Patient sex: M
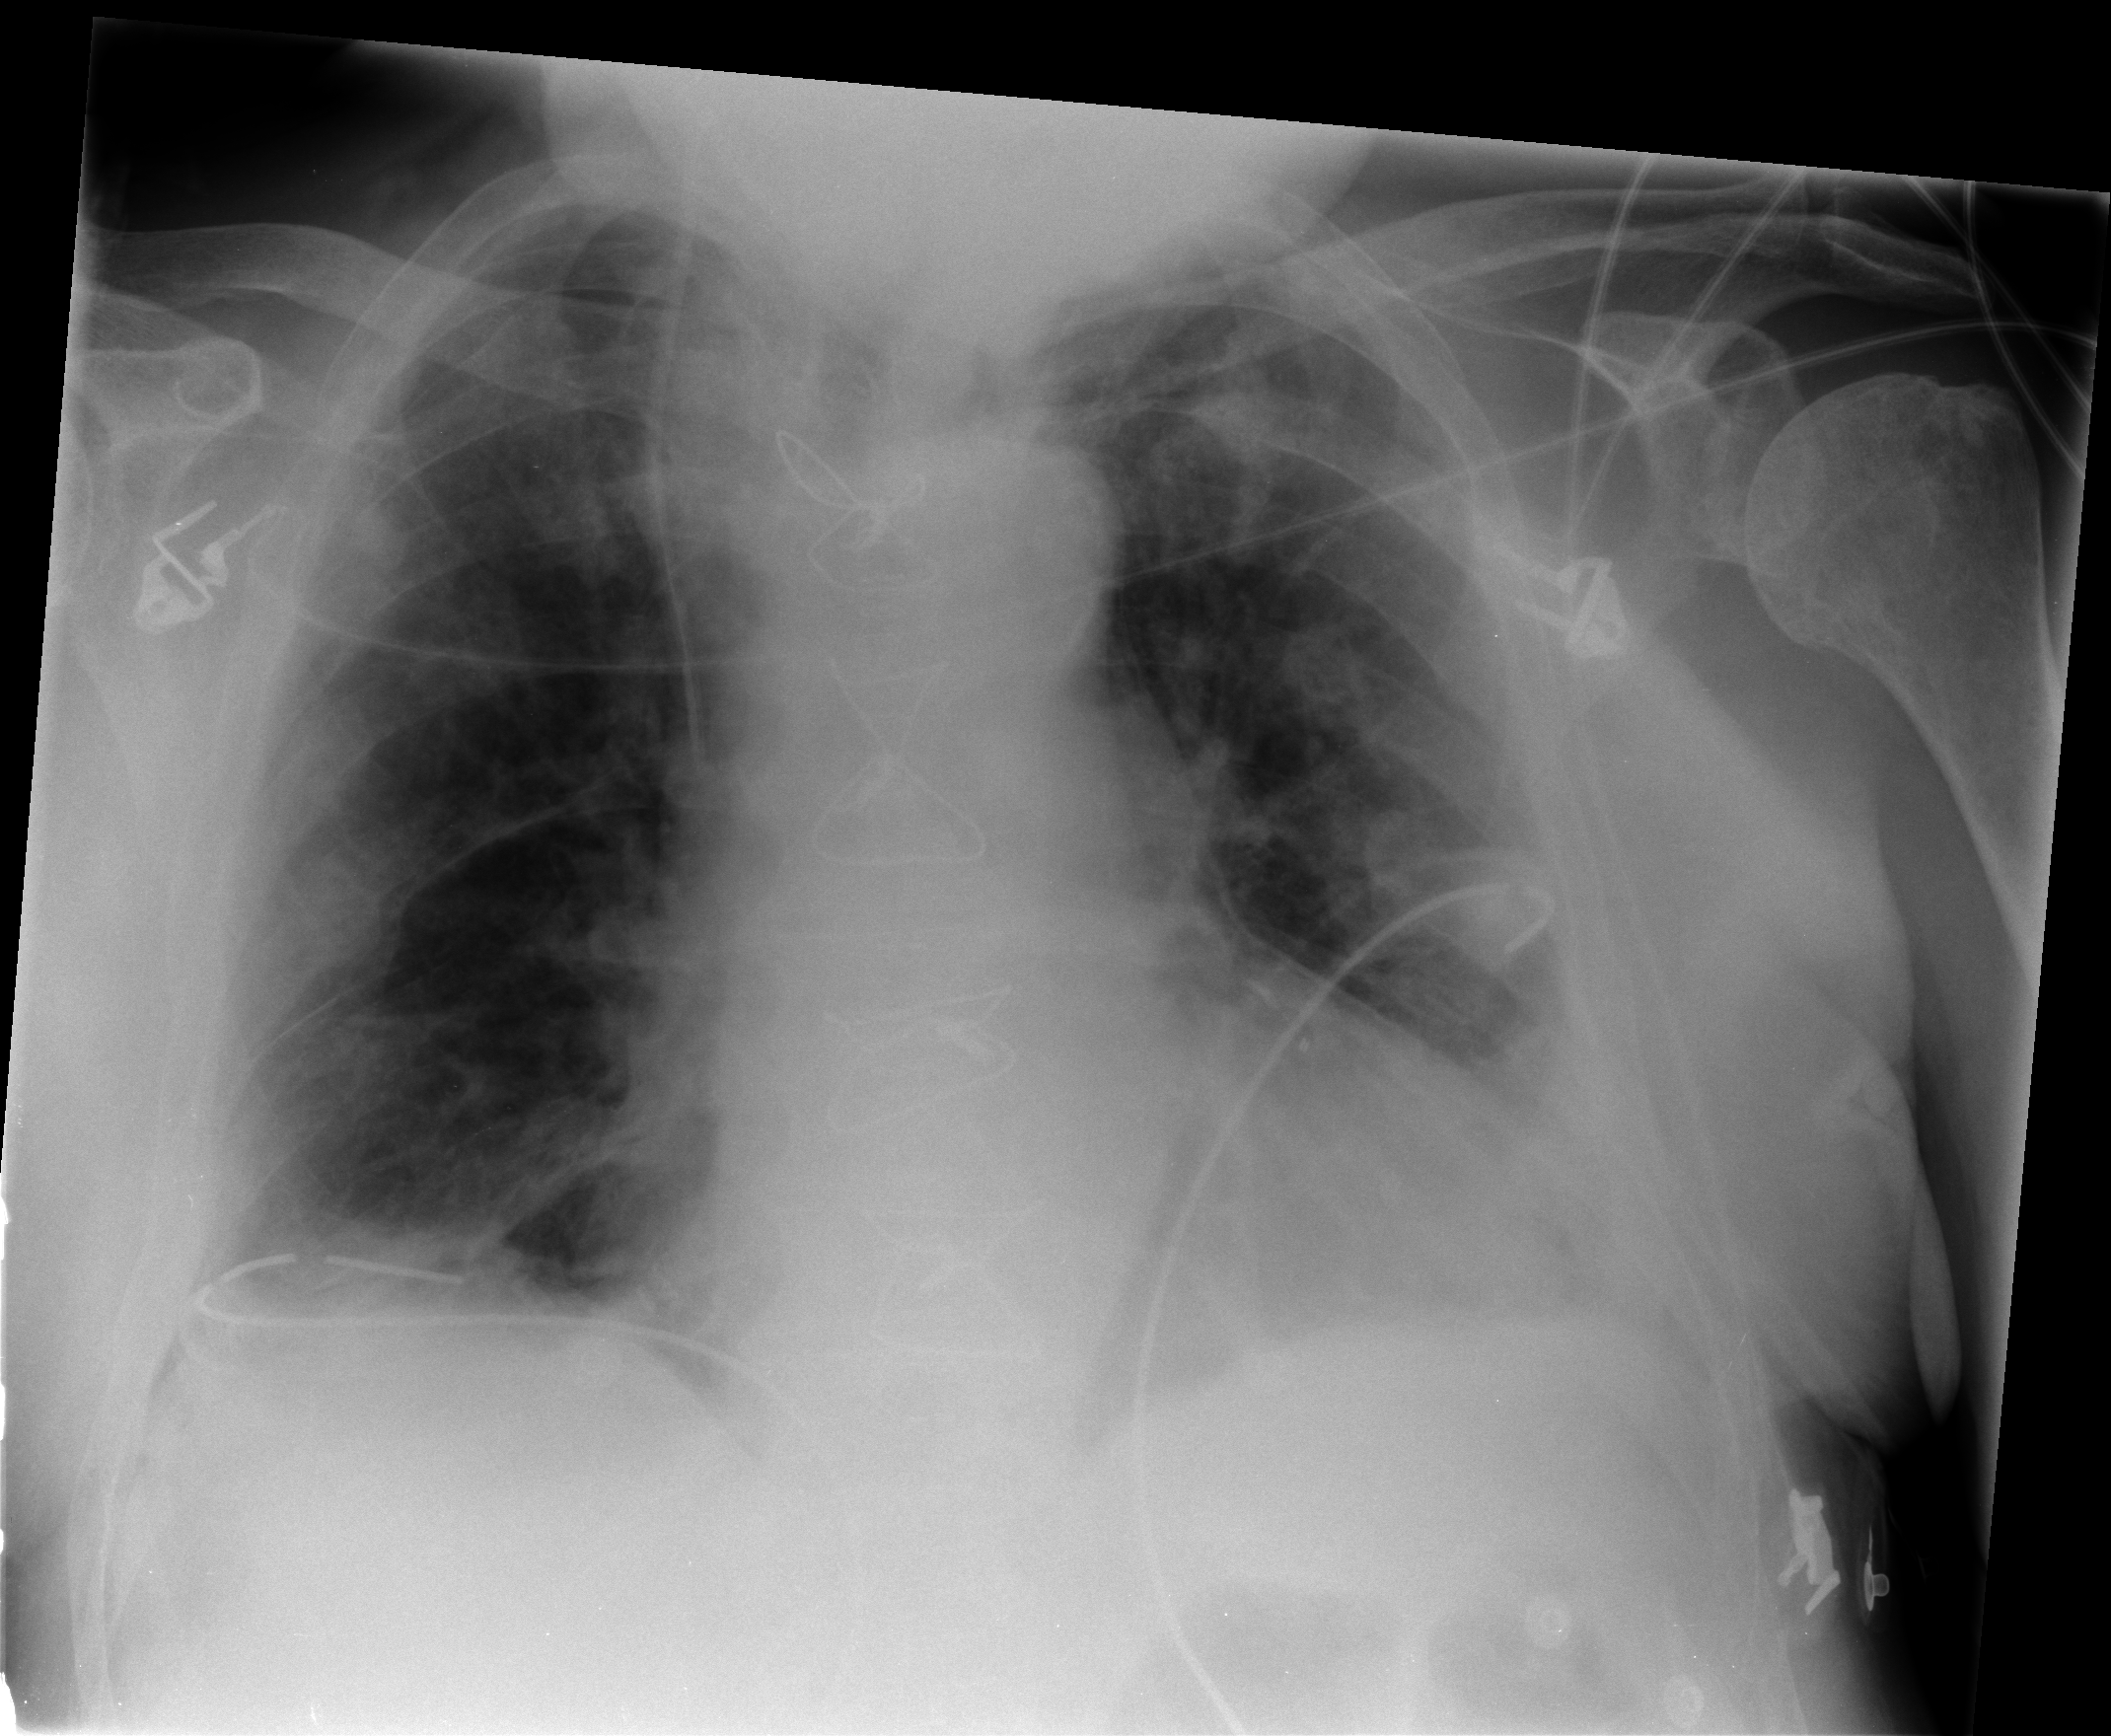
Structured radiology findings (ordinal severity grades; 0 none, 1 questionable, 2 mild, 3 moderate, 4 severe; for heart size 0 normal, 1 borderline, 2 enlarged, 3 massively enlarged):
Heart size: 2
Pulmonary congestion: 0
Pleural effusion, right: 2
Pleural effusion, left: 2
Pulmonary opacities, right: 1
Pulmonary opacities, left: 1
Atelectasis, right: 2
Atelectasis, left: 2